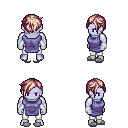
a pixel art fantasy rpg character, male body template, dark elf, purple skin, chain tabard jacket, white pants, white blonde pixie cut hairstyle, white cloth bracers, white slippers, four views (front, back, left, right), 2x2 character sprite sheet, small pixel art, hard edges, no anti-aliasing